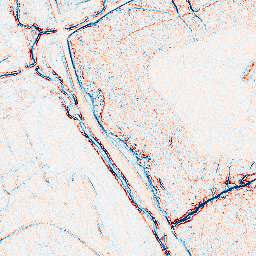
Category: edge_preserving
Decomposition family: bilateral
Decomposition parameters: d: 5
sigma_color: 75
sigma_space: 25
Upsampling method: quintic
Upsampling parameters: scale: 4
Upsampling scale: 4